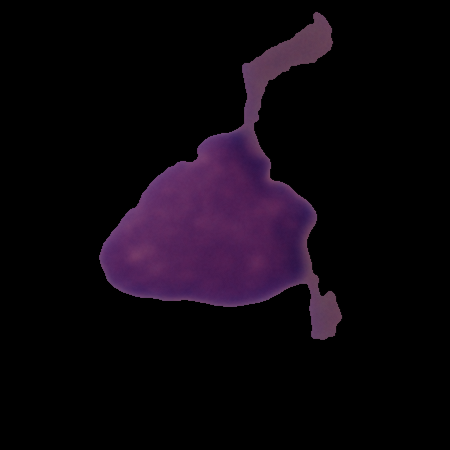
Label: healthy